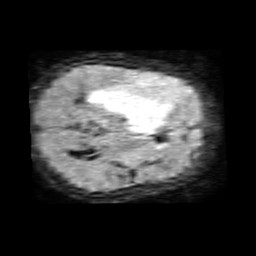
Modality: FLAIR
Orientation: axial
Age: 58
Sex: female
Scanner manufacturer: philips
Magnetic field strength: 1.5 T
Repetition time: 6 s
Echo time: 0.1043 s